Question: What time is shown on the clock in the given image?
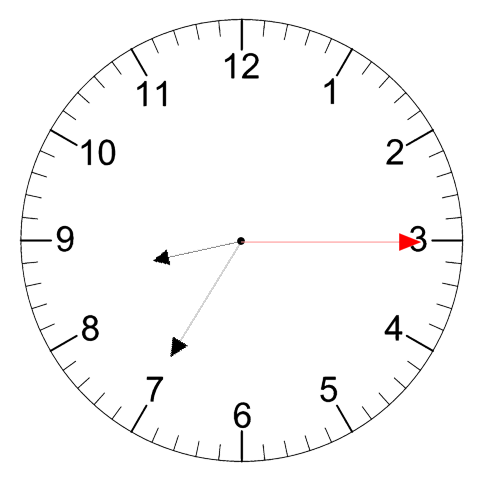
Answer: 08:35:15